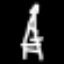
Label: The Eiffel Tower